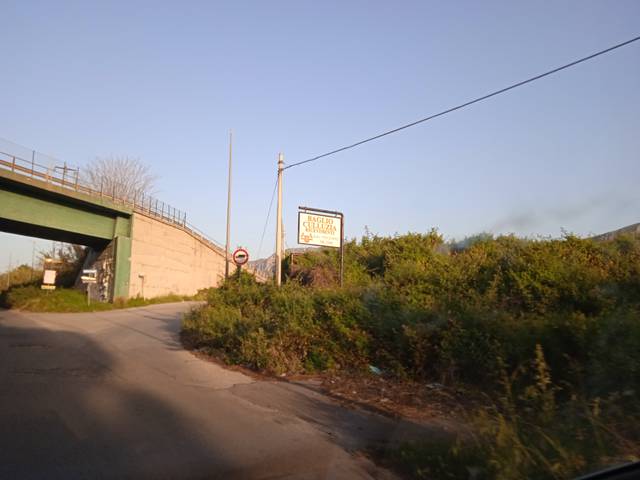
Region: Italy
Coordinates: 38.087, 13.397